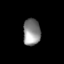
Tissue: lung
Cell type: Epithelial cells
Senescence score: 0.2311
Nuclear area (px): 450
Mean DAPI intensity: 138.576